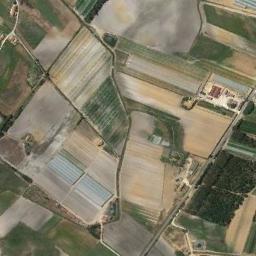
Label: rectangular_farmland